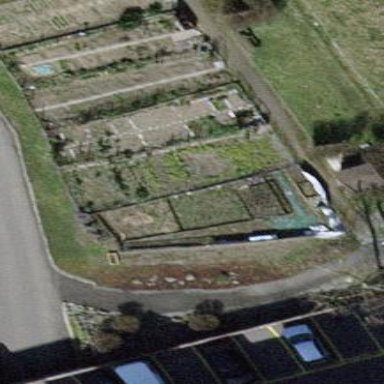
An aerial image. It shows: Allotments area.